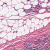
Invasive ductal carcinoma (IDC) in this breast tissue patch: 1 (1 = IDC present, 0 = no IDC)